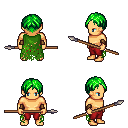
a pixel art fantasy rpg character, male body template, human, tanned skin, green tattered cape, red pants, green parted hairstyle, cloth bracers, spear, four views (front, back, left, right), 2x2 character sprite sheet, small pixel art, hard edges, no anti-aliasing